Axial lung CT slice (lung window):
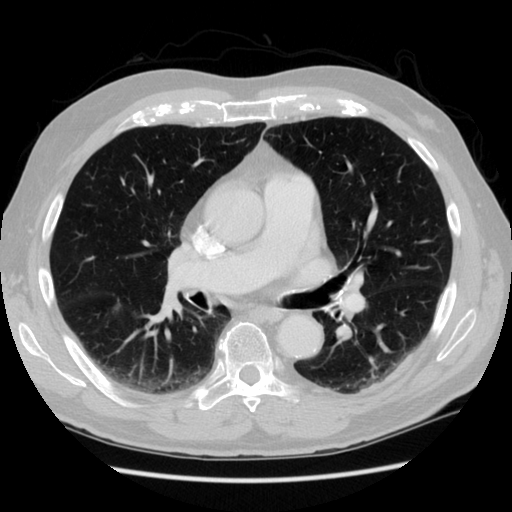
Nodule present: no